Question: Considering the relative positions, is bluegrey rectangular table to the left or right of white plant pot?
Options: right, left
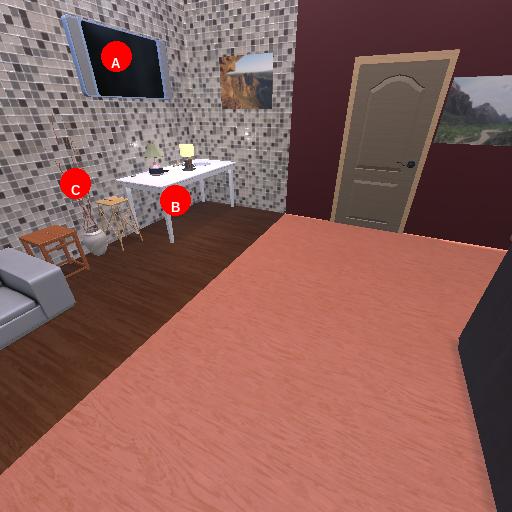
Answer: right